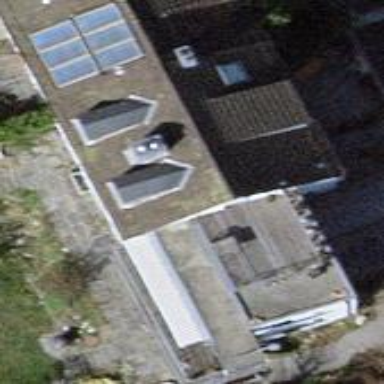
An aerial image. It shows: Building part with flat roof.